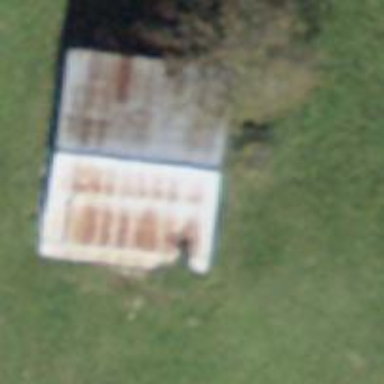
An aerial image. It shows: Rural barn.